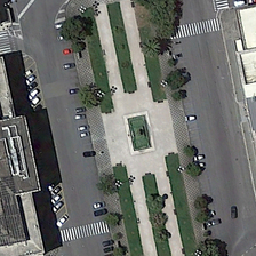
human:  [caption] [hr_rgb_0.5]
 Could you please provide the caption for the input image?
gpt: There are several rows of lawn rectangles in the middle of the grass.

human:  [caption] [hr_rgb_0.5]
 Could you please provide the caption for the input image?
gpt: dozens of cars park on the roadside around this square .

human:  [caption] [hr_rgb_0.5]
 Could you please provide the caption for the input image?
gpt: some cars are parked near a rectangular square with several green trees scattered .

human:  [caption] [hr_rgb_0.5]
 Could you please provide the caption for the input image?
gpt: There are several rows of rectangular squares between the grass.

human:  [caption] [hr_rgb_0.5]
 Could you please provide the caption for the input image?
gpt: In the middle of the grass stands a rectangular square with several rows of lawns.